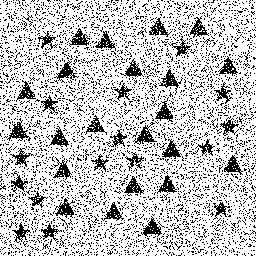
Squares: 0
Triangles: 22
Stars: 16
Total shapes: 38